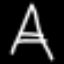
Label: The Eiffel Tower